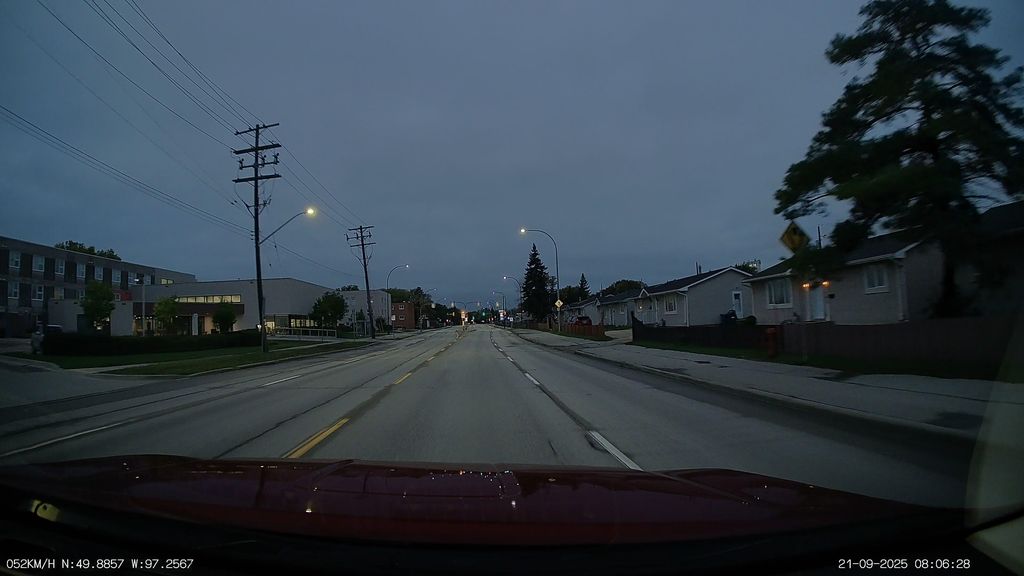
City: winnipeg